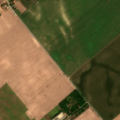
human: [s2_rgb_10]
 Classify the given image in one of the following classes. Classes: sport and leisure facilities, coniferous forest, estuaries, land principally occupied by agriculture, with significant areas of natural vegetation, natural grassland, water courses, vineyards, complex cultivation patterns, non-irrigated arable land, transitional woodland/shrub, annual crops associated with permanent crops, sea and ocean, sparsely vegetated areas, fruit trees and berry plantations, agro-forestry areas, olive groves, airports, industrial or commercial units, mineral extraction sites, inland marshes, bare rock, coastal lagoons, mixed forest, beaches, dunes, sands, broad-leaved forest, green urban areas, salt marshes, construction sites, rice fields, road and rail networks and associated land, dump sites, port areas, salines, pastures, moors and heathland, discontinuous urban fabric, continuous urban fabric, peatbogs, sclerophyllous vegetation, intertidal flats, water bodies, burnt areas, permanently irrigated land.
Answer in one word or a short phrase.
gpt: non-irrigated arable land